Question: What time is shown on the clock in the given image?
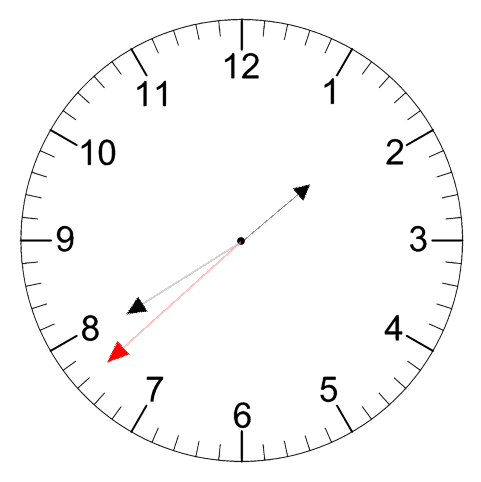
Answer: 01:39:38